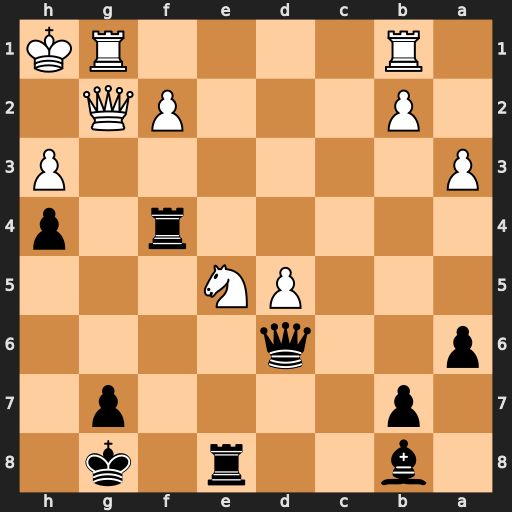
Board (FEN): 1b2r1k1/1p4p1/p2q4/3PN3/5r1p/P6P/1P3PQ1/1R4RK
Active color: b
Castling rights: -
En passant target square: -
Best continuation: Qxe5 Rbe1 Re4 Rxe4 Qxe4 Qxe4 Rxe4